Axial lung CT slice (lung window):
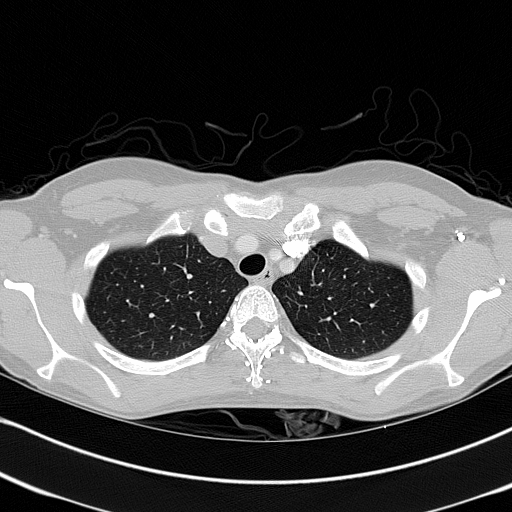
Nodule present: no